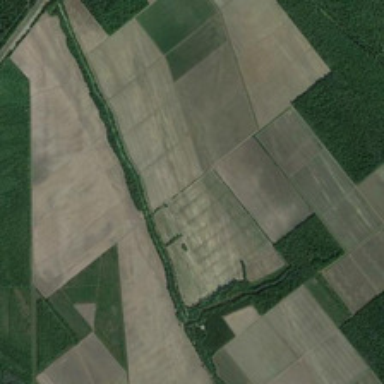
Many pieces of farmlands and croplands are together .